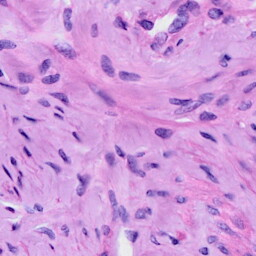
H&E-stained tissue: Cervix